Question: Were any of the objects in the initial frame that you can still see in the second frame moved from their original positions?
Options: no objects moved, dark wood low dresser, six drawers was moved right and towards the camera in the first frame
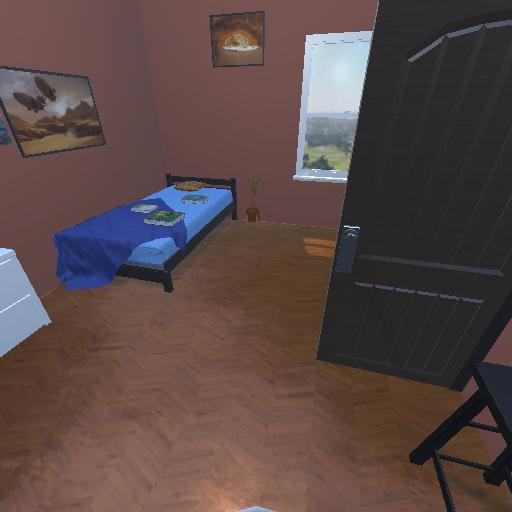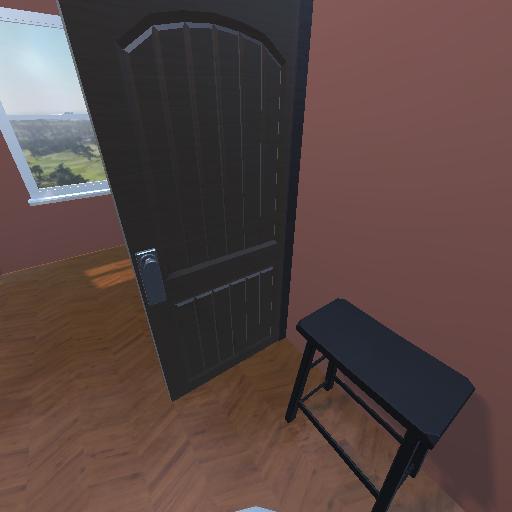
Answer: no objects moved